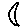
Label: moon